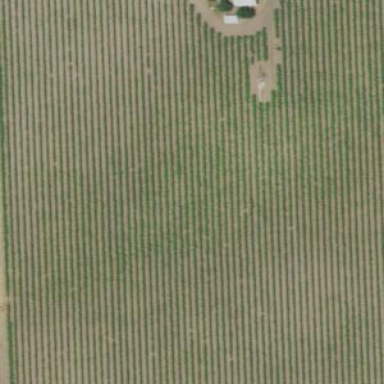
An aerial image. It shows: Vineyard with grape crops.